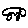
Label: car